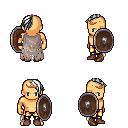
a pixel art fantasy rpg character, male body template, human, tanned skin, gray tattered cape, gold greaves, white long mohawk hairstyle, bronze tiara, bracelets, brown shoes, shield, four views (front, back, left, right), 2x2 character sprite sheet, small pixel art, hard edges, no anti-aliasing